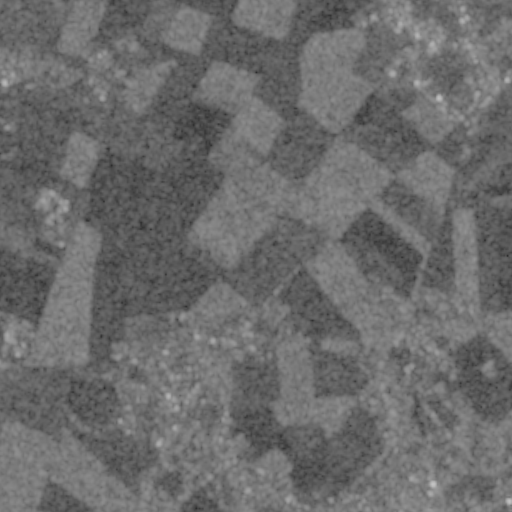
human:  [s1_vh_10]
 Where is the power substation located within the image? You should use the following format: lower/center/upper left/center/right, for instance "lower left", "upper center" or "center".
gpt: The power substation is located in the lower center of the image.
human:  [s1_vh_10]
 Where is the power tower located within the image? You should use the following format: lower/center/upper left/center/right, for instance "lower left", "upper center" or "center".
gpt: The power tower is located in the upper left of the image.
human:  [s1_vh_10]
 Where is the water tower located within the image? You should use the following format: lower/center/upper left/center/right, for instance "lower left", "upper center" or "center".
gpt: The water tower is located in the upper left of the image.
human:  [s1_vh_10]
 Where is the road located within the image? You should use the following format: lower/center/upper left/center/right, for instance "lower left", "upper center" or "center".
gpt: There is no road in the image.

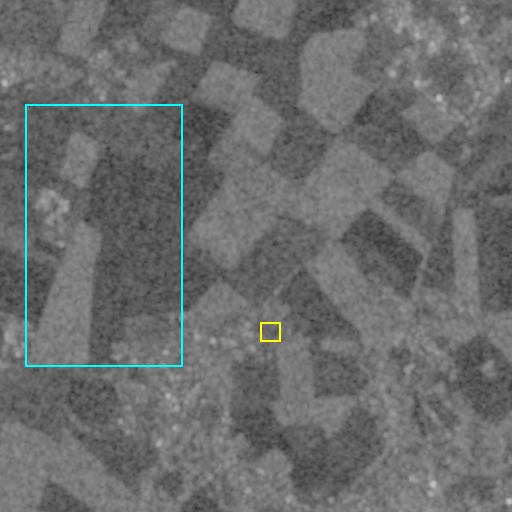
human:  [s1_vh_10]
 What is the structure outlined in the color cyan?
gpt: The structure outlined in cyan is a crop field.
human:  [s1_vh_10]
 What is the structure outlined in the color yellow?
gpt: The structure outlined in yellow is a park.
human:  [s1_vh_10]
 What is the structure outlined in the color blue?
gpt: There is no blue outline.